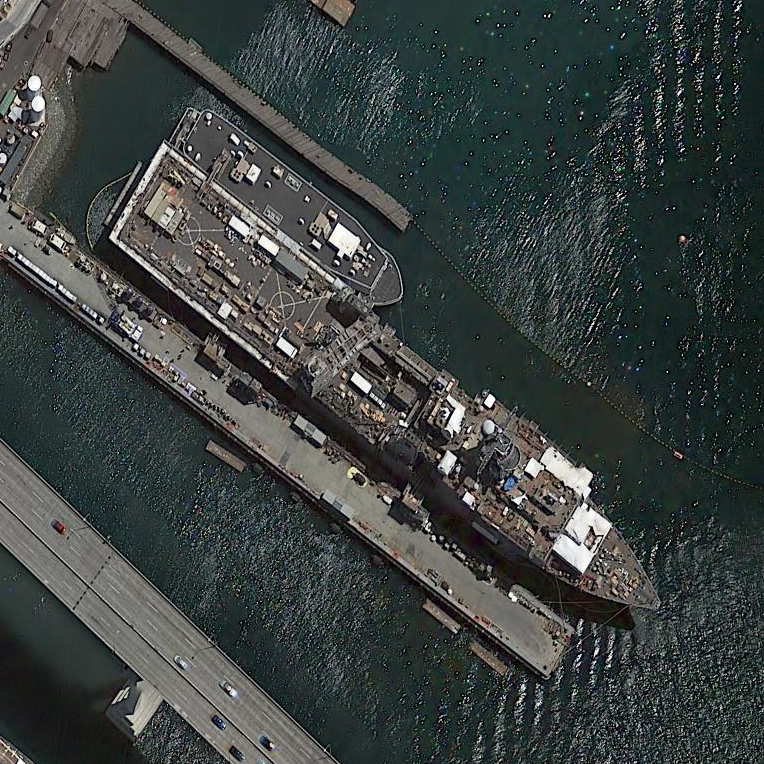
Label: combat